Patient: sex M, age 44
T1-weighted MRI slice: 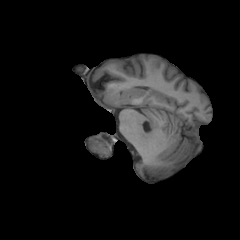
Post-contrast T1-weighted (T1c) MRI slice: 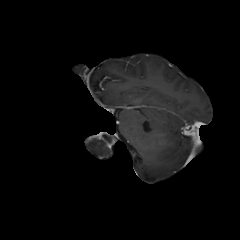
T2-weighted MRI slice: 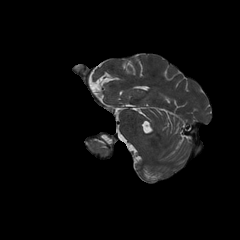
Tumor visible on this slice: no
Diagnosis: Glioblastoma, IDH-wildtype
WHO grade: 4